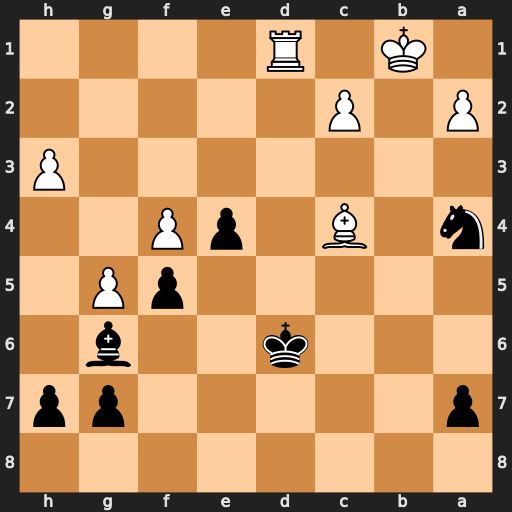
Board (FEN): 8/p5pp/3k2b1/5pP1/n1B1pP2/7P/P1P5/1K1R4
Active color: b
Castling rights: -
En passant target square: -
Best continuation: Kc5 Be6 Nc3+ Kc1 Nxd1 Kxd1 Kd4